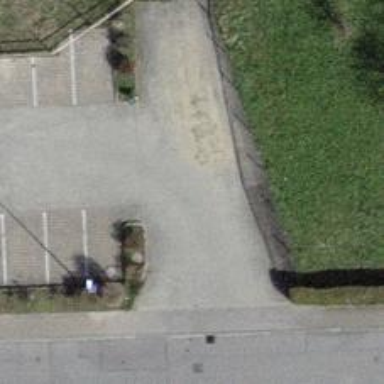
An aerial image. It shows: Parking aisle with paving stones.